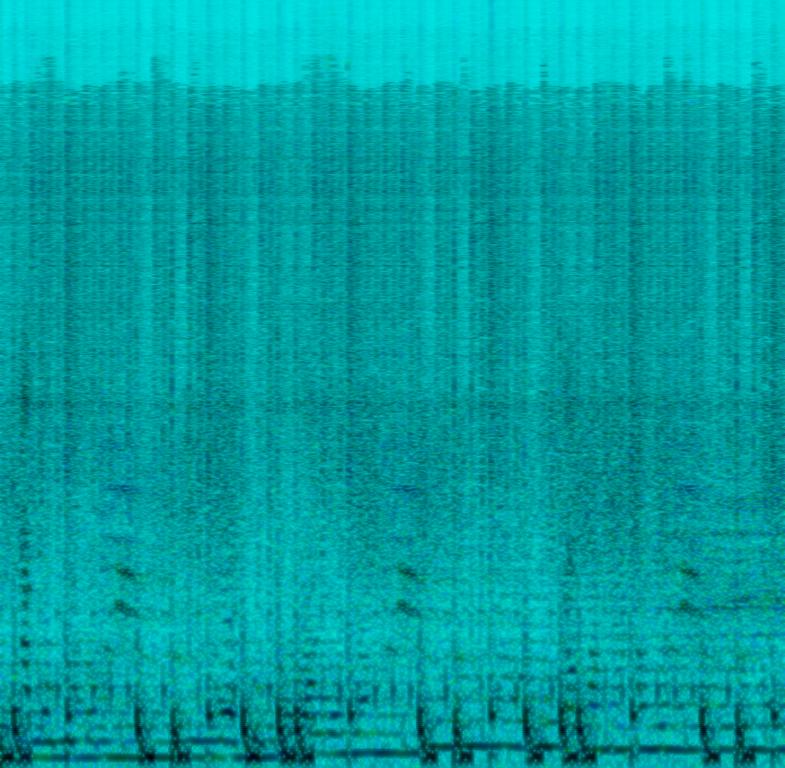
The low quality recording features a drum & bass song that consists of a repetitive female vocal sound effect, growl synth bass, manic percussions, shimmering hi hats, punchy kick and snare hits and echoing synth pad. It sounds energetic, aggressive and manic - like something you would hear in underground clubs during the 00s.